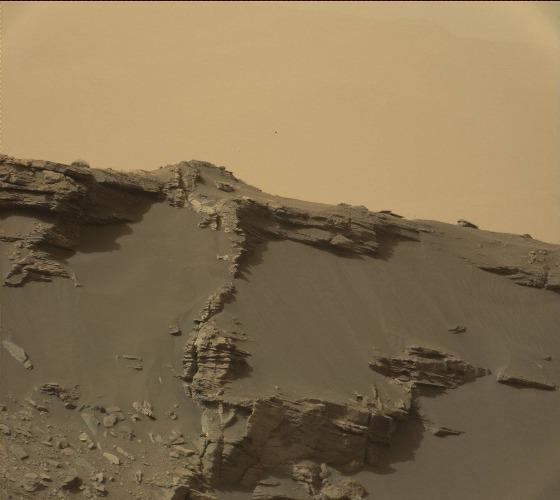
Terrain classes present: Bedrock, Gravel / Sand / Soil, Rock, Shadow, Sky / Distant Mountains